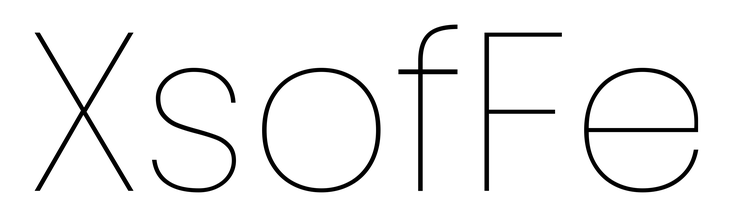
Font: Poppins-Thin